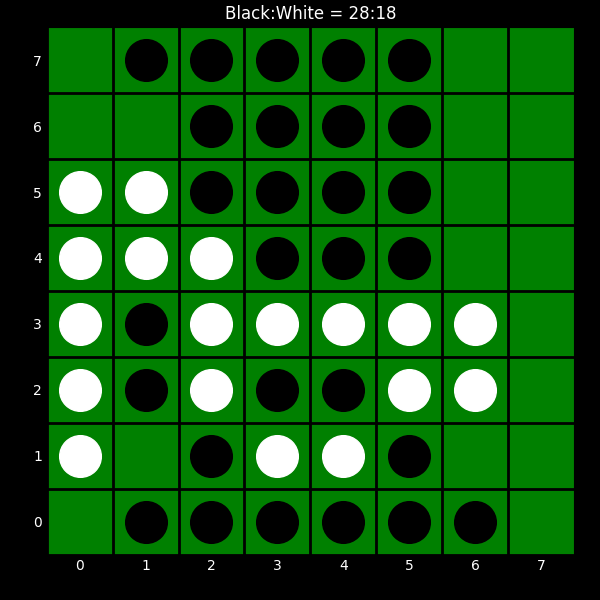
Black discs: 28
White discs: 18